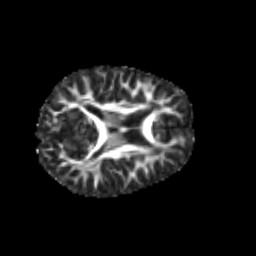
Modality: FA
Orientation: axial
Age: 6
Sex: male
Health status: healthy